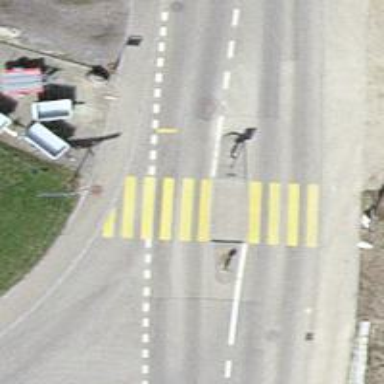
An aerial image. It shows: Marked crossing on footway. The crossing has visible markings.